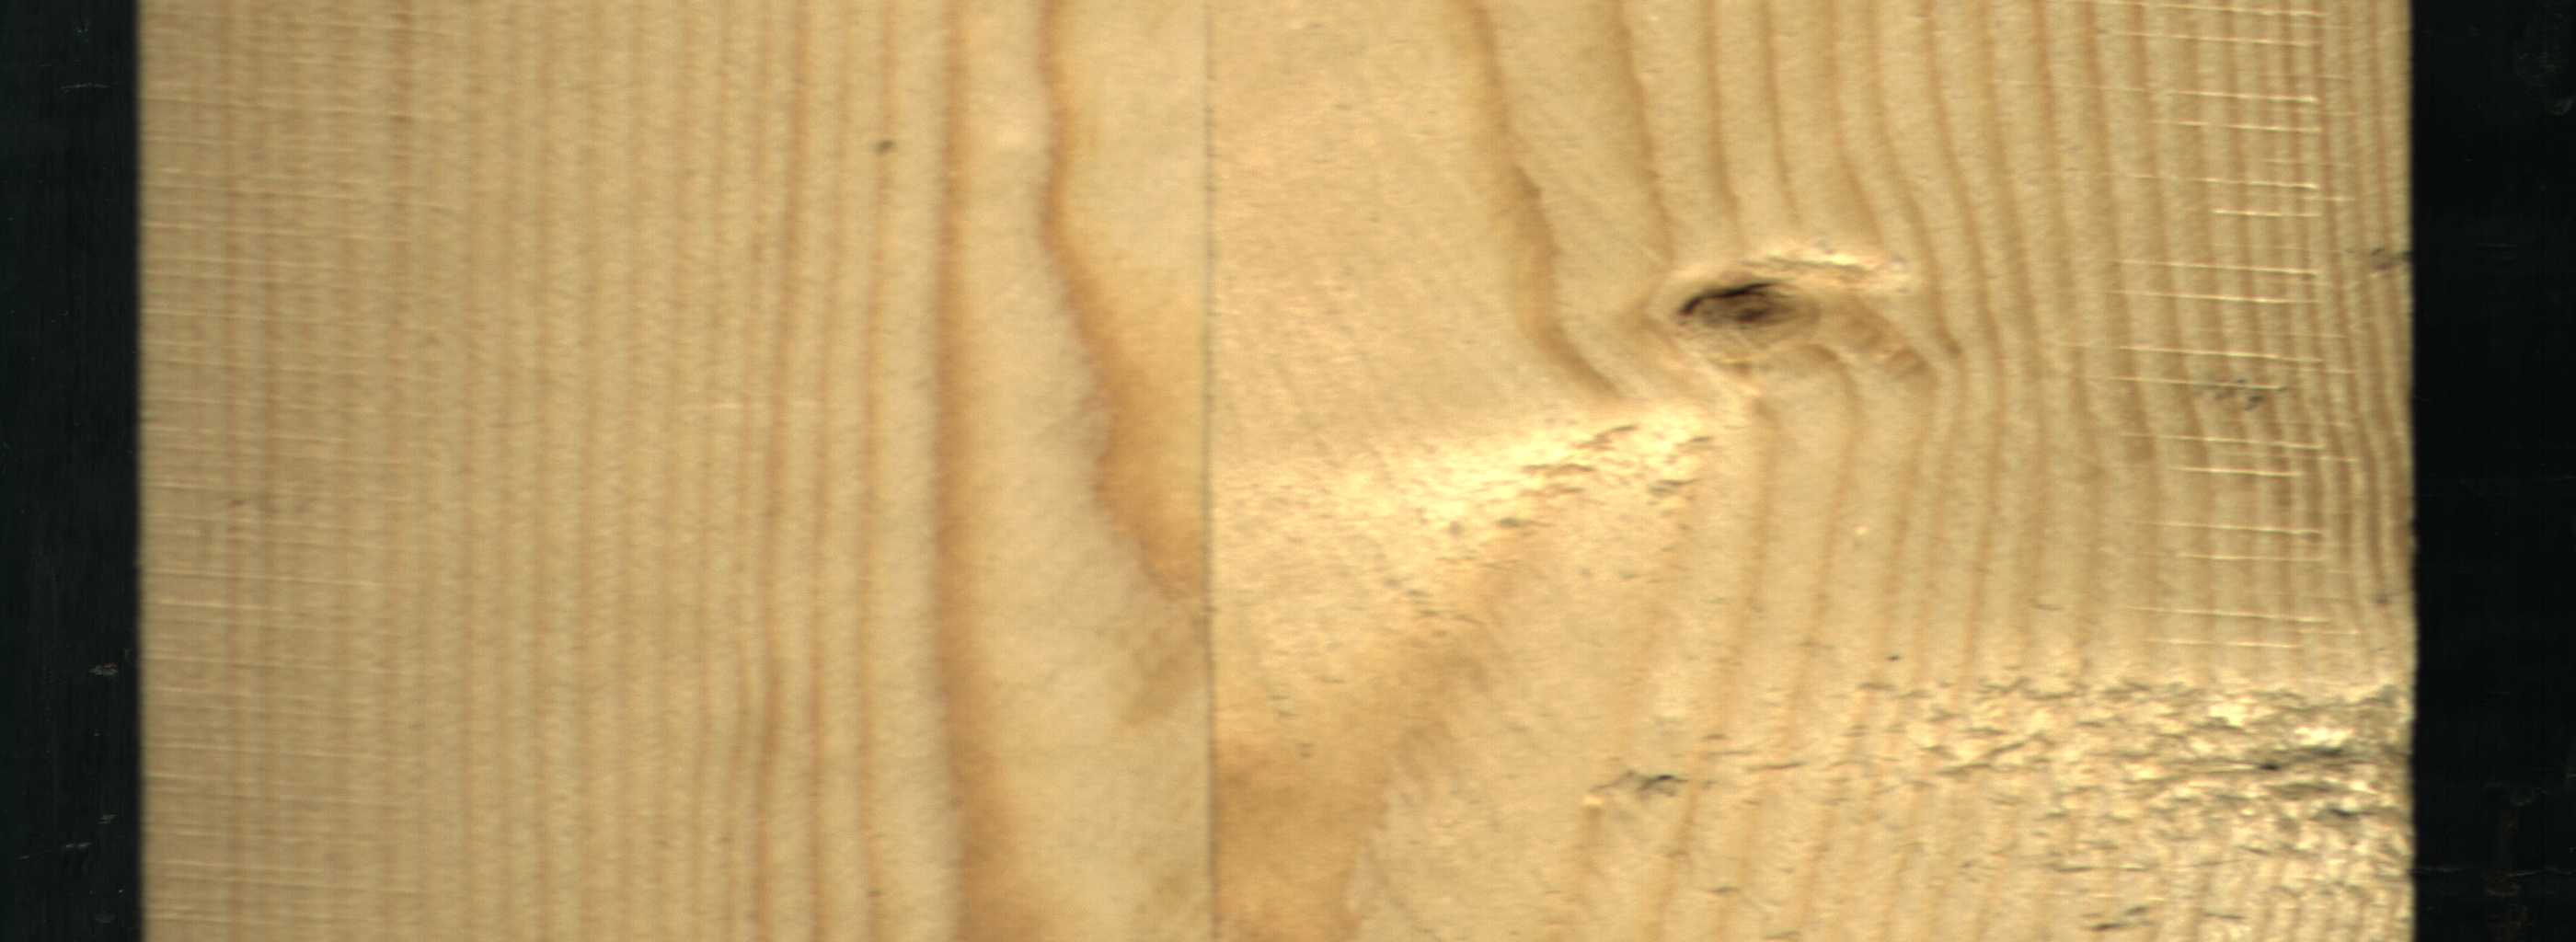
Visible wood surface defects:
Dead_Knot